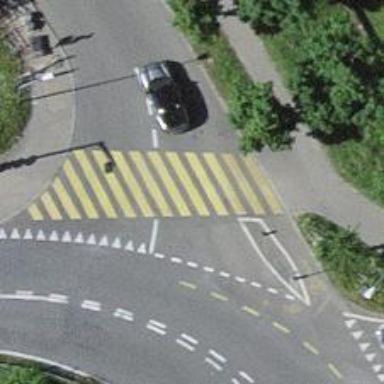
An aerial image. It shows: Uncontrolled road crossing.